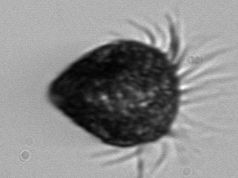
Label: Strombidium_morphotype2